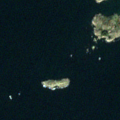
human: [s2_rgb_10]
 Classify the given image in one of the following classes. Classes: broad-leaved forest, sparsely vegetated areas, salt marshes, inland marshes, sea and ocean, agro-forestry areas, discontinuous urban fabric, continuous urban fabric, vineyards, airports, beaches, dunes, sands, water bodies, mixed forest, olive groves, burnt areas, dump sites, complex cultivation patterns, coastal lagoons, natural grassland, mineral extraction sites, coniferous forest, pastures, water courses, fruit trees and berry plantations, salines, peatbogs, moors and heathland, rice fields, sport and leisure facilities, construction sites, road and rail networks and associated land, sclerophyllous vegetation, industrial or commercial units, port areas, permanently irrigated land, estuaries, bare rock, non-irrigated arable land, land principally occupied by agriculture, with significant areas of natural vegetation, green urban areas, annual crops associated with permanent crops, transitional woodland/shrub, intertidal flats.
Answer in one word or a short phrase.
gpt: sea and ocean